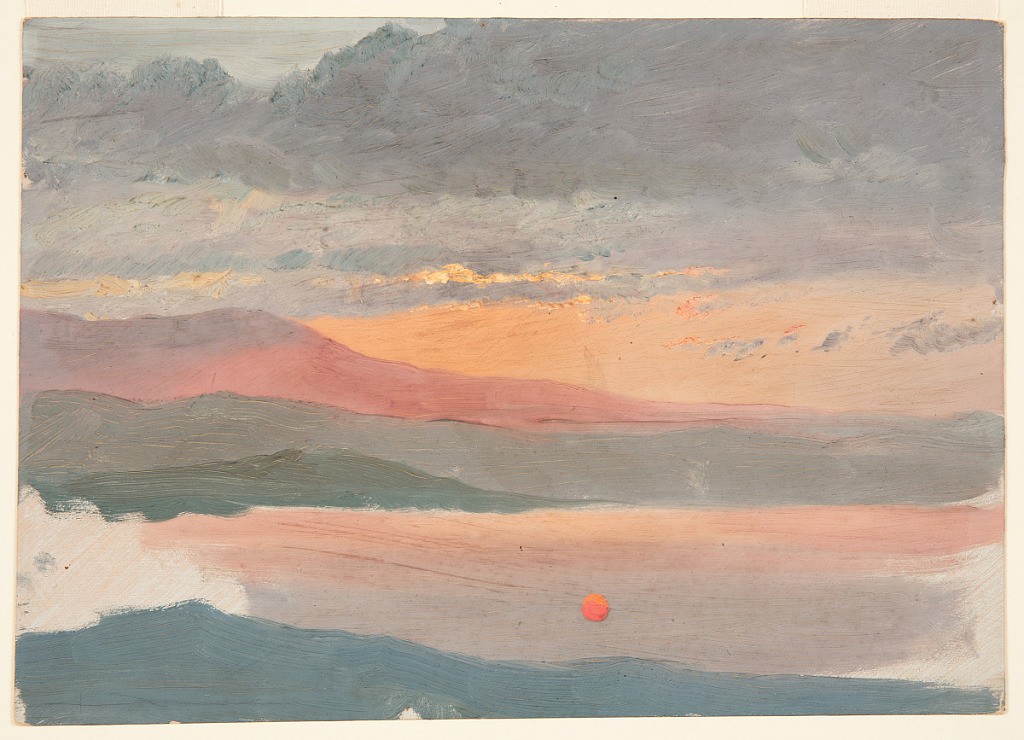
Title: Two Views of the Sunset from Olana, Hudson, New York
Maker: Frederic Edwin Church, American, 1826–1900
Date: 1870–80
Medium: Brush and oil on light orange paperboard
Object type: Drawing
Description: Landscape sketch showing two stacked views of the summer sunset from the artist's estate near Hudson, New York, known as Olana. At center left, a reddish-purple range--the Catskill Escarpment and specifically Blackhead Mountain--looms over hills and rolling terrain in the middle distance, articulated in shades of green and gray. Above, a low-lying bank of clouds blocks the light of the setting sun, which casts the sky in a tint of orange and brightly illuminates the lower edges of clouds with a golden lining. The clouds themselves are grayish blue. Below, along the lower margin, the same scene at a later time is visible. The same mountain range with Blackhead Mountain is visible along the lower margin, now green instead of red. The clouds have passed and the now deep red sun hovers over the rolling ridge within a gray, gradient sky.